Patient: sex F, age 62
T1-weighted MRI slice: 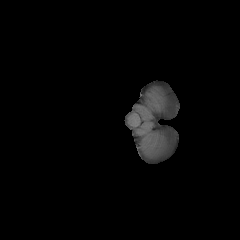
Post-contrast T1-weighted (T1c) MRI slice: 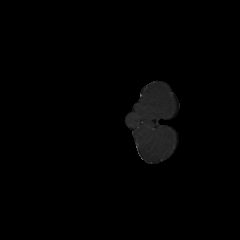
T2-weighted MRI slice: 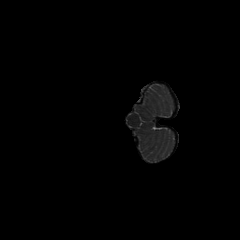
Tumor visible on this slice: no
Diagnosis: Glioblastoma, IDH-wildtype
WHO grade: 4